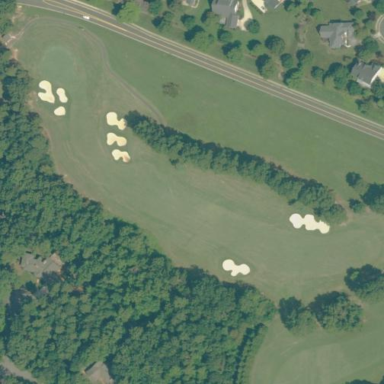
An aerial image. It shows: Golf fairway surrounded by grass.